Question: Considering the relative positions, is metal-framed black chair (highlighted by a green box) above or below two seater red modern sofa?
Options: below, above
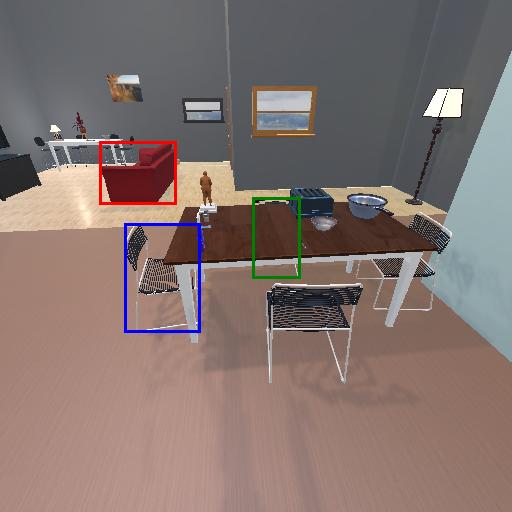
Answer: below